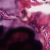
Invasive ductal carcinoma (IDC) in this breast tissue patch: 0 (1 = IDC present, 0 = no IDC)